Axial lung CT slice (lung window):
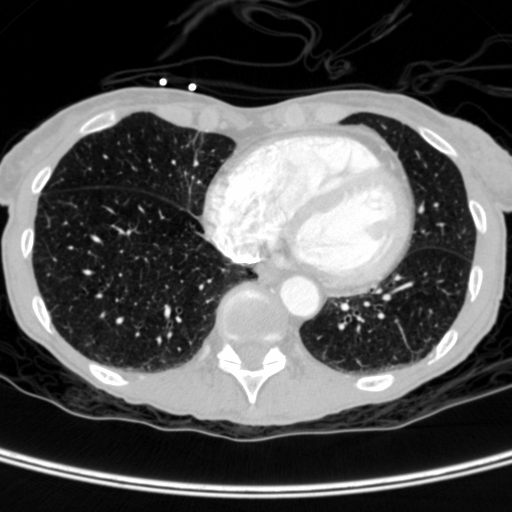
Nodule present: no